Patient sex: M
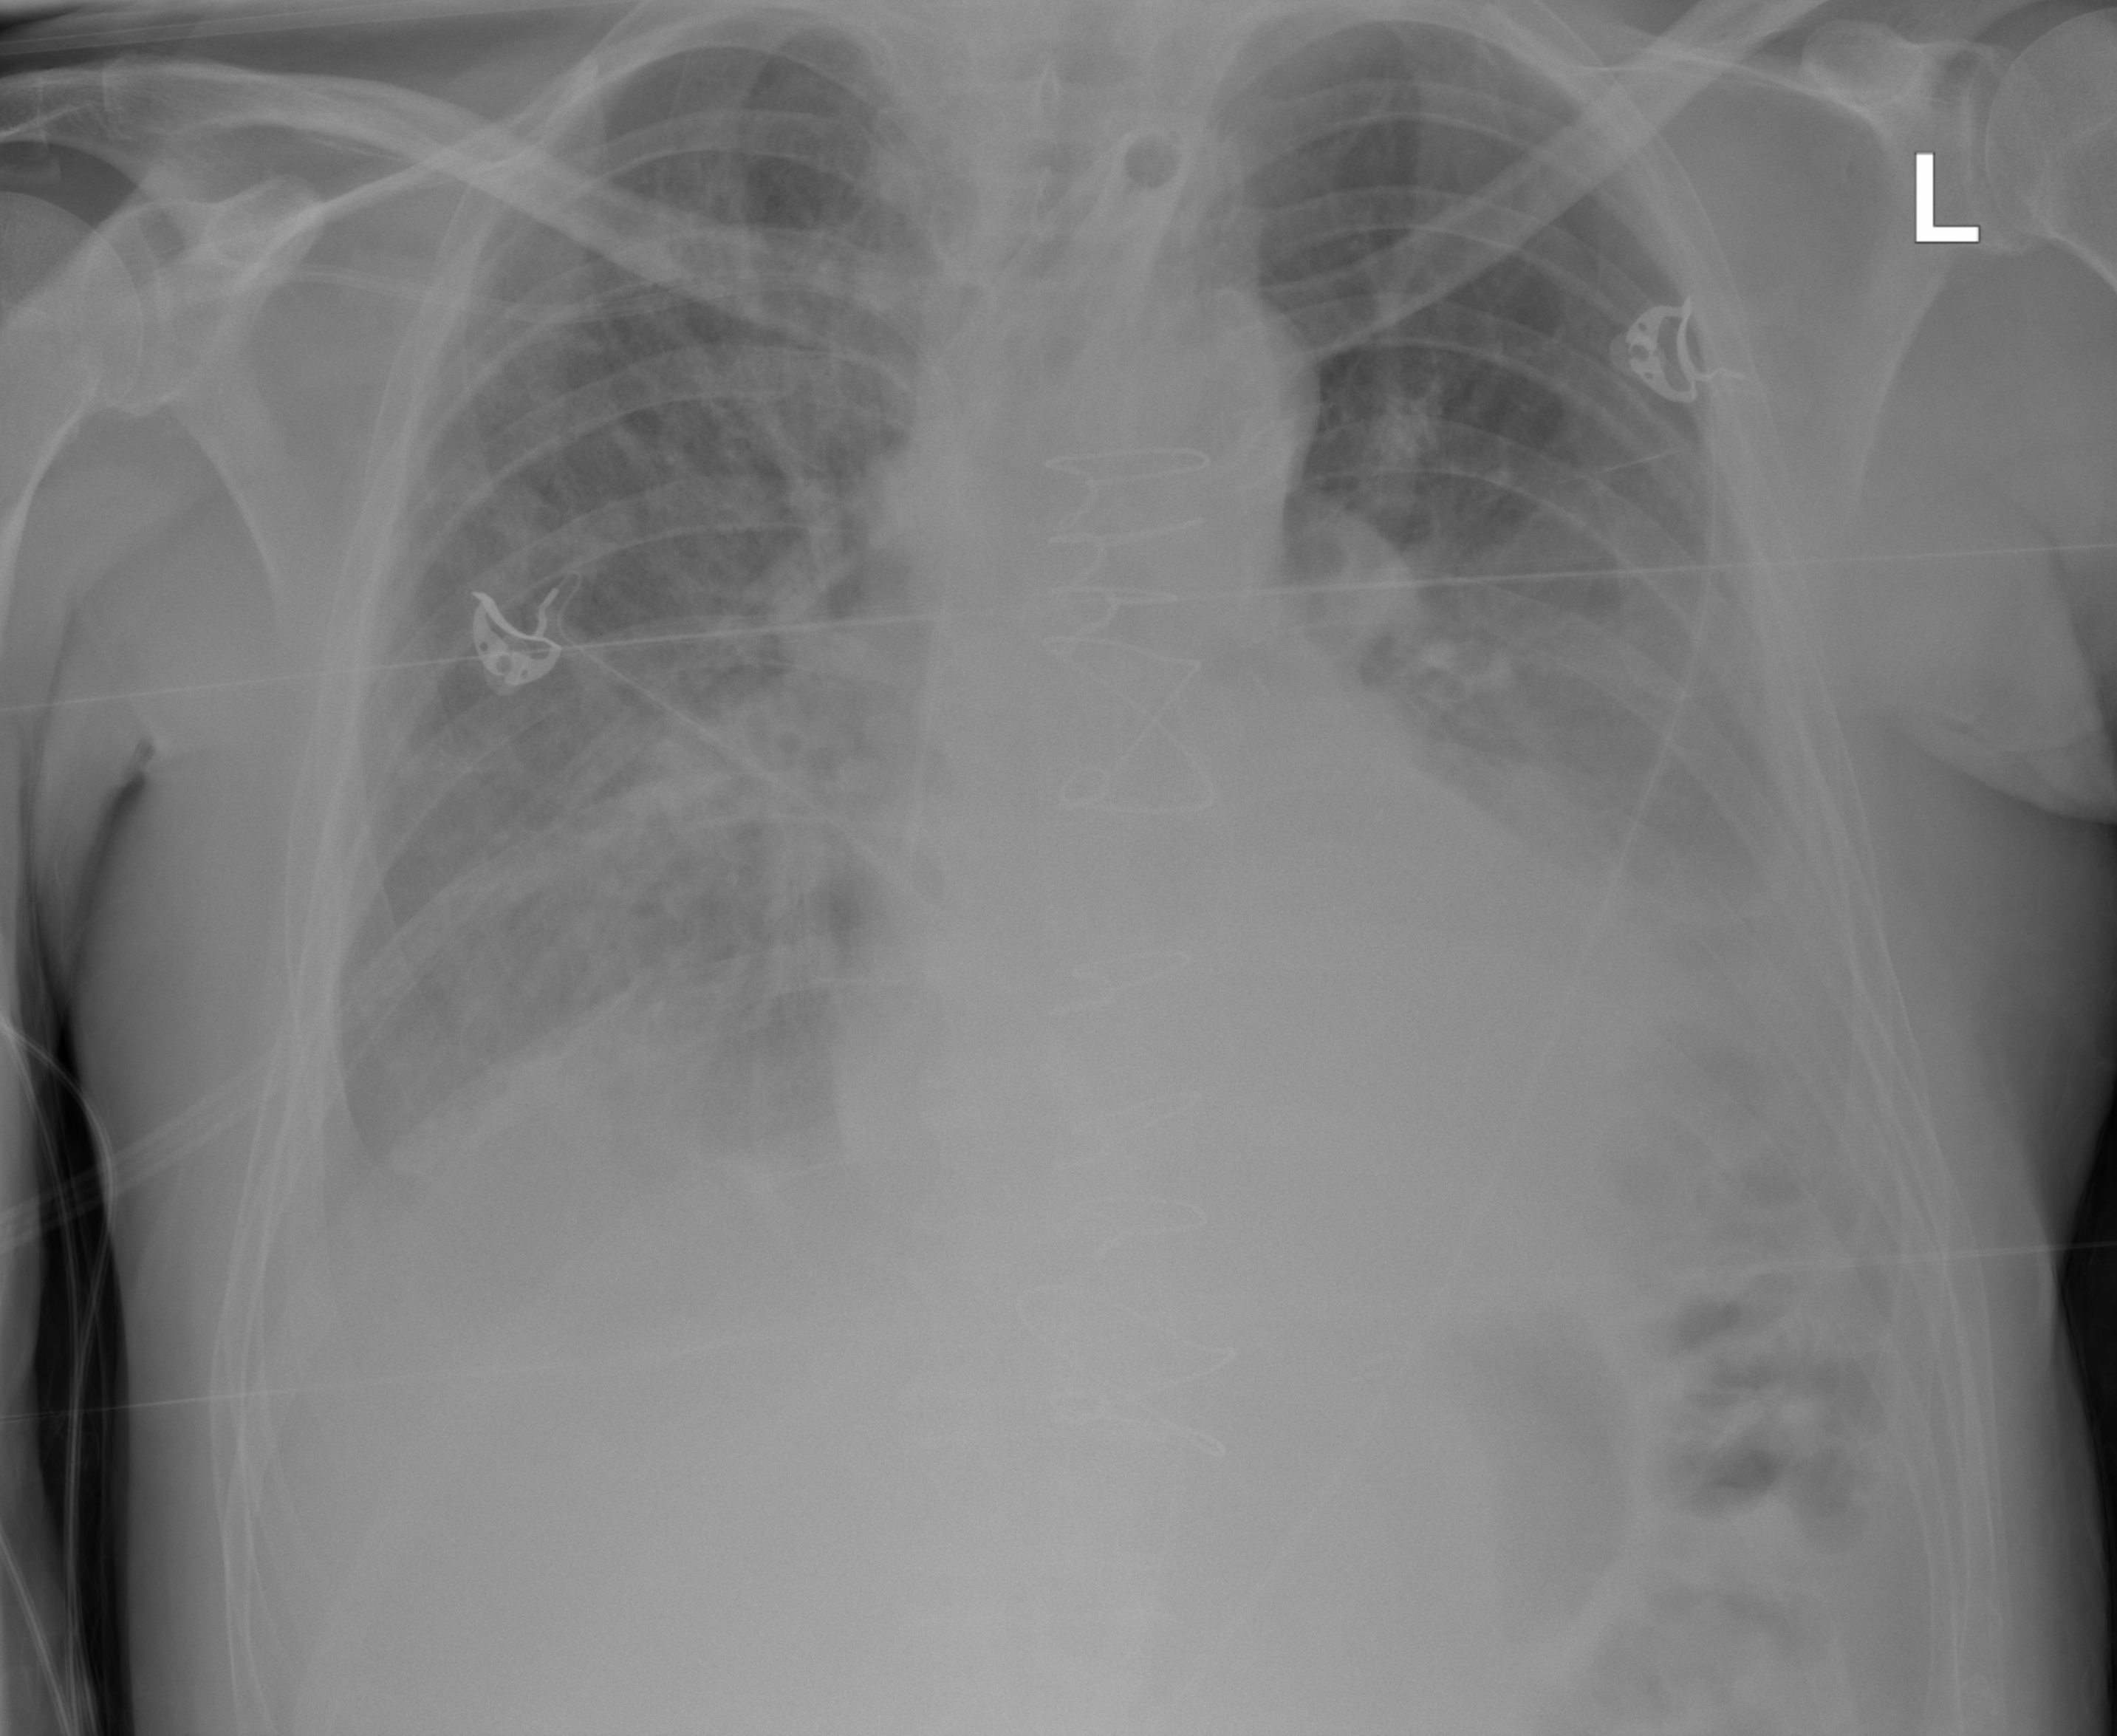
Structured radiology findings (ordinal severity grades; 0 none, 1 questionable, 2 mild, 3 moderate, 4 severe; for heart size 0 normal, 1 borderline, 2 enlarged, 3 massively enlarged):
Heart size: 2
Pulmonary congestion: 2
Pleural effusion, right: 3
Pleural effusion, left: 3
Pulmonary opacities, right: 3
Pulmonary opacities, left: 2
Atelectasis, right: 3
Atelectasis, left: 2